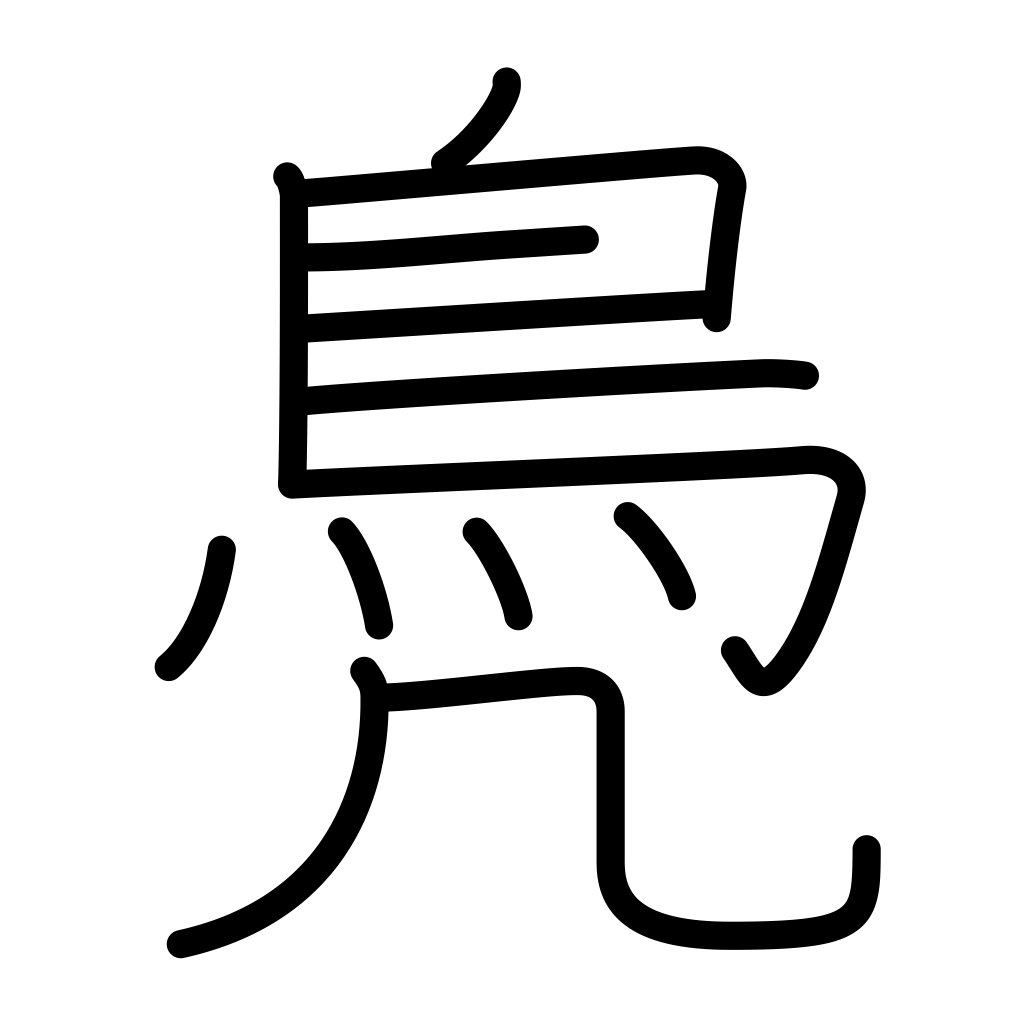
Meaning: wild duck, end, suffix